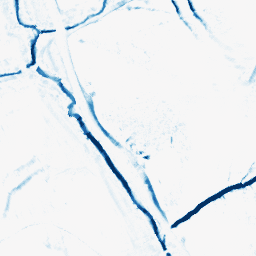
Category: morphological
Decomposition family: morphological_diamond
Decomposition parameters: operation: closing
radius: 5
Upsampling method: quartic
Upsampling parameters: scale: 4
Upsampling scale: 4